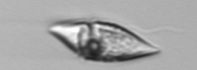
Label: Amphidinium